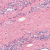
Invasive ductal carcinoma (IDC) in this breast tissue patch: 0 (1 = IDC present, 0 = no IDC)